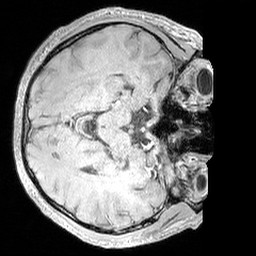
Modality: MP2RAGE
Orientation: axial
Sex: male
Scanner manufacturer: siemens
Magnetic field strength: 3 T
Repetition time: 5 s
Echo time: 0.00292 s